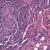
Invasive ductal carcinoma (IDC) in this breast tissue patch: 1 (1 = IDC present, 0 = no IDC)